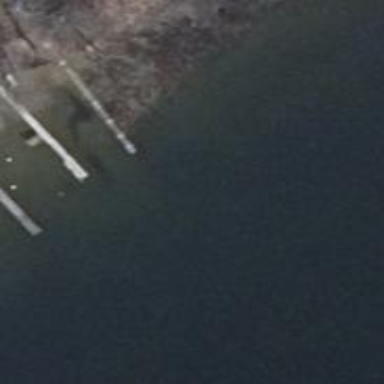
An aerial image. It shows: Man-made pier.